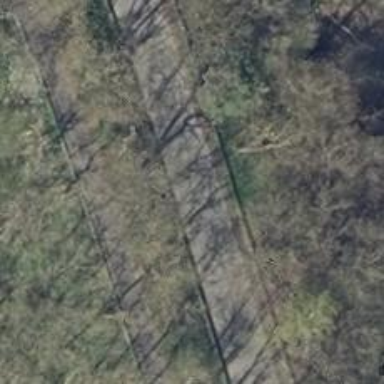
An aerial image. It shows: Secondary road crossing bridge.